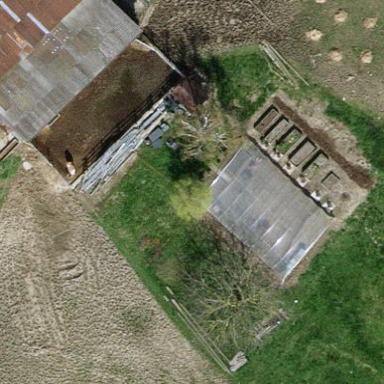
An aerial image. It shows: Greenhouse.